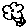
Label: flower